Question: I have a UIViewController and I wish to place a simple UITabBar like the in the screenshot below: I don't want to use an UITabBarController. In fact, my original setup uses one, and it's easy as cake to get it to work.
However, the thing is I found out it's a bad idea to put UITabBarControllers inside Navigation Controllers, so I'm forced to refactor the hierarchy (so please don't suggest using one).
Given an UIViewController, how can I add an UITabBar on the bottom programatically? I got my UITabBarDelegate all setup to show a specific view when 1 of the tab bars is clicked, but the problem is when the view controller loads, no tab bar shows up! Here's my code to do that:
'''
- (void) viewDidLoad {
...some initialization...
CGRect frame = CGRectMake(0, 431, 320, 49);
profileItem = [[UITabBarItem alloc] init];
profileItem.image = icon;
profileItem.title = @"Diet";
tabBar = [[UITabBar alloc] initWithFrame:frame];
NSArray* items = [[NSArray alloc] initWithObjects:profileItem, nil];
tabBar.items = items;
tabBar.delegate = self;
[tabBar setSelectedItem:[tabBar.items objectAtIndex:0]];
[self.view addSubview:tabBar];
[super viewDidLoad];
}
'''
What am I missing here?

: Argh, I found out it has to do with the frame... Hmm.. what y-coordinate should I use if I have an existing navigation header on top?
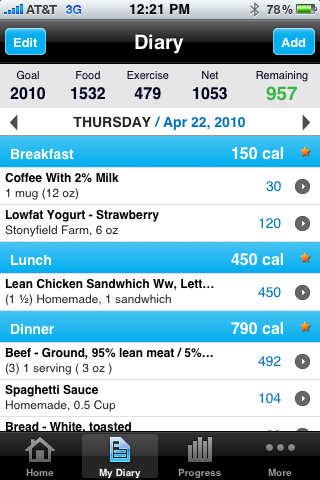
Answer: You mention in your edit that you already determined that it has to do with the frame. Your problem may stem from the fact that your view's size in 'viewDidLoad' isn't guaranteed to be the same is it will be when it eventually gets displayed. UIKit resizes the view to fit the context in which it's being displayed just before 'viewWillAppear:'.
If you want to add the tab bar in 'viewDidLoad', then you should position it at the bottom of your view's frame by doing some math:
'''
CGRect frame = CGRectMake(0, self.view.bounds.size.height - 49,
self.view.bounds.size.width, 49);
'''
Then set an appropriate autoresizingMask so that it remains at the bottom even if UIKit resizes your view:
'''
tabBar.autoresizingMask = UIViewAutoresizingFlexibleTopMargin | UIViewAutoresizingFlexibleWidth;
'''